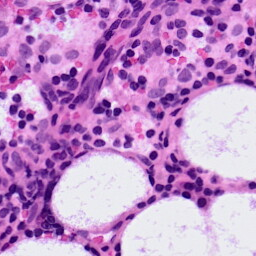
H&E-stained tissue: LymphNode